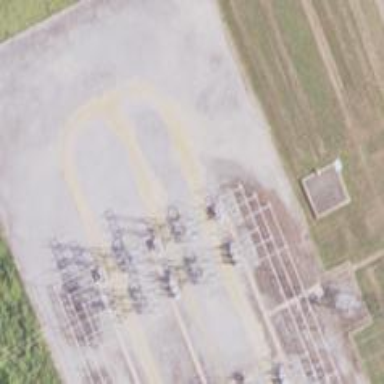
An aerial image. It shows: Switch used for power control.